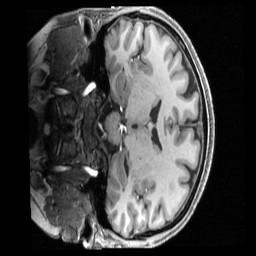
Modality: T1w
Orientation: coronal
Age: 45
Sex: female
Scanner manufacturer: siemens
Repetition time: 2.4 s
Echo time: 0.00231 s